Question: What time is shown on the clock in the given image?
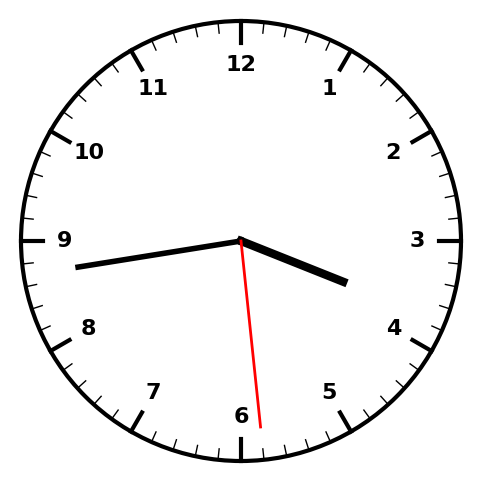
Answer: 03:43:29